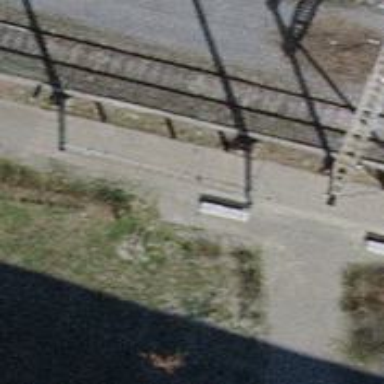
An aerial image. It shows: Bench for seating.